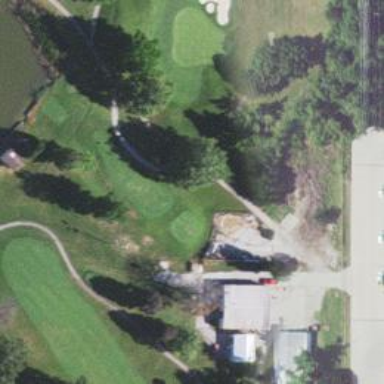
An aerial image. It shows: Service road used as golf cart path.